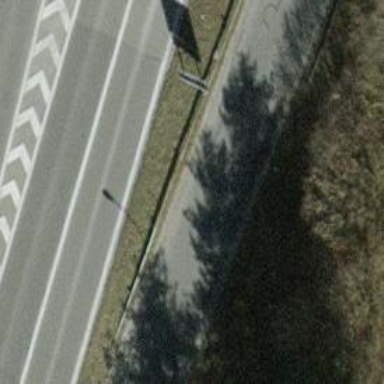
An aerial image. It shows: Asphalt road with primary link designation.